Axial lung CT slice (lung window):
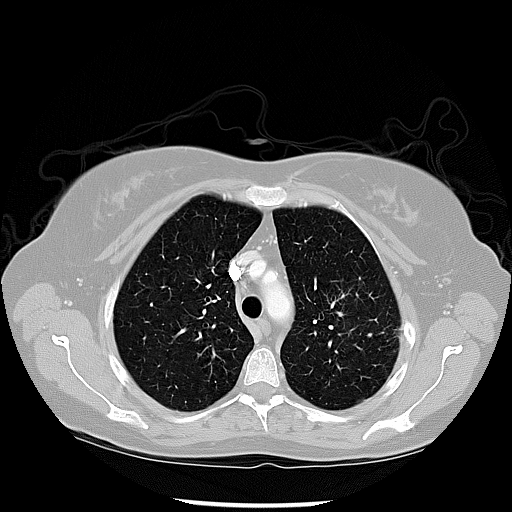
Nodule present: no